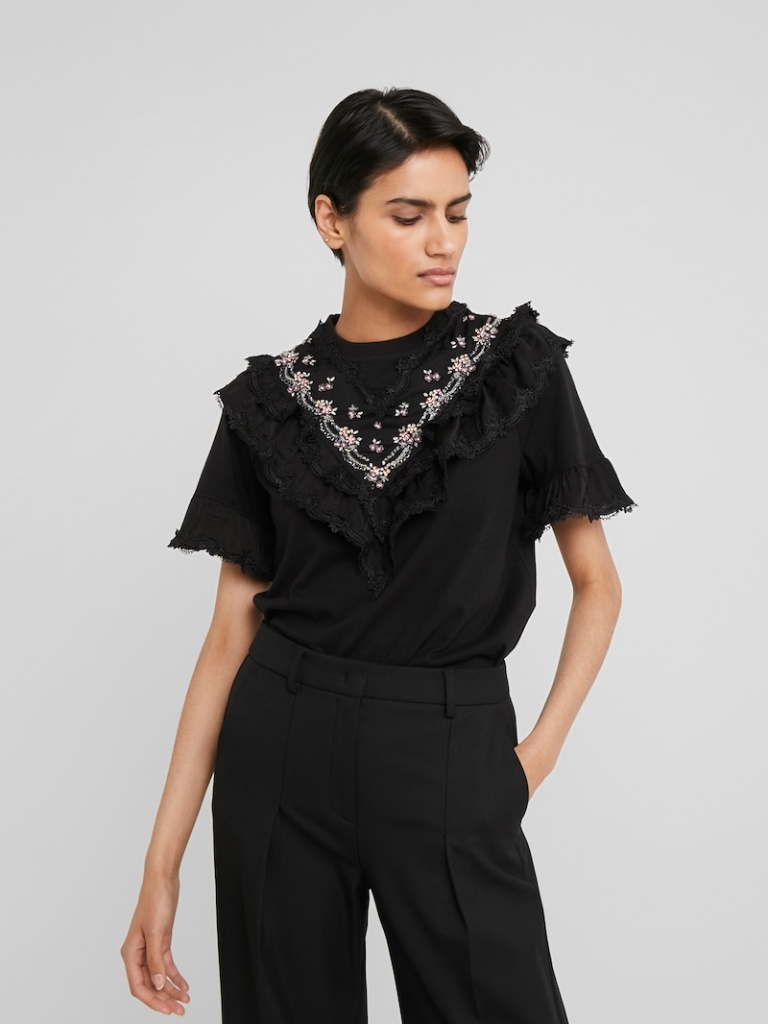
cotton relaxed short sleeve hip length Fully Tucked in v-neck blouse